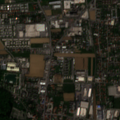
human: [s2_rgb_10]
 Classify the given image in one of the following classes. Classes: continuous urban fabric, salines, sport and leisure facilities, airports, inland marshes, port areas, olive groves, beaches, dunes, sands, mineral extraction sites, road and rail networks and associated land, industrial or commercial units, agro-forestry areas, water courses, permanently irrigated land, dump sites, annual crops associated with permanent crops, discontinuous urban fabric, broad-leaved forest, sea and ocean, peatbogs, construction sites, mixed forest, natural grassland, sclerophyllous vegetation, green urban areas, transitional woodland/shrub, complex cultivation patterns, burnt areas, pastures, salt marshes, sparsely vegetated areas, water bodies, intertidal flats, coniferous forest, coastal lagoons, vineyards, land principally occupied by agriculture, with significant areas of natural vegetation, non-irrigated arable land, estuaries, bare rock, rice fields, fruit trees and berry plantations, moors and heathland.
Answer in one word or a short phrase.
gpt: discontinuous urban fabric, industrial or commercial units, non-irrigated arable land, broad-leaved forest